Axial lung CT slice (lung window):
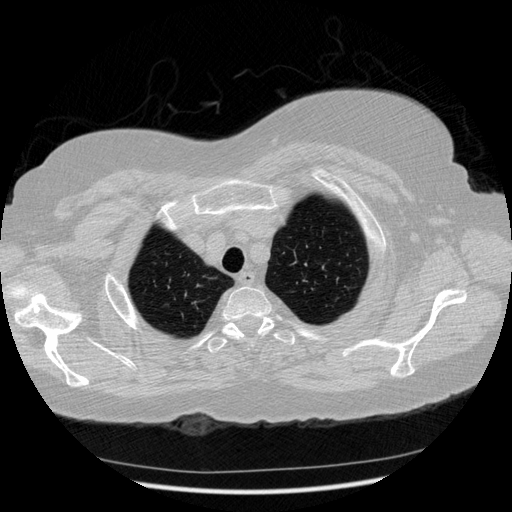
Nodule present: no